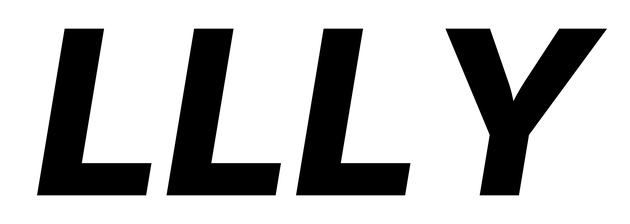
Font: Inter-Italic_ExtraBold_Italic